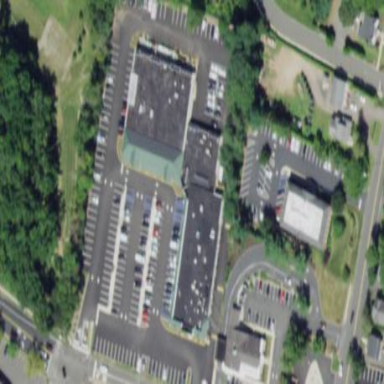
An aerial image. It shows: Mall building.